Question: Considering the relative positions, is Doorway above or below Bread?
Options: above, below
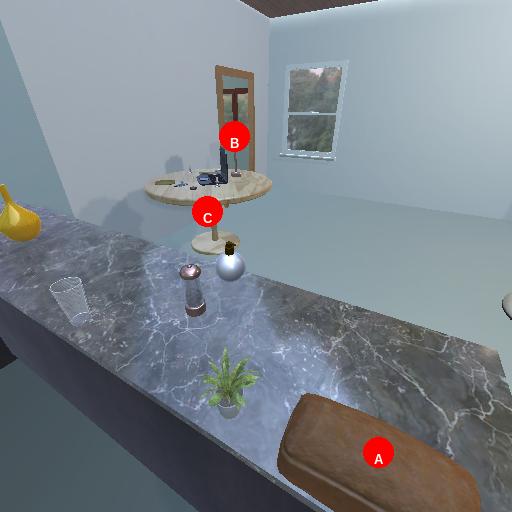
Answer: above